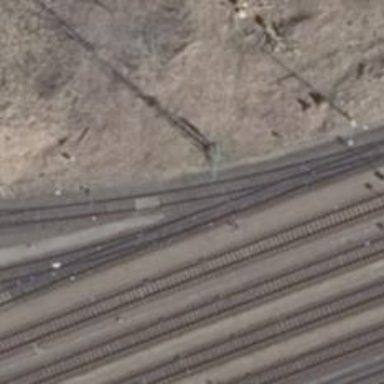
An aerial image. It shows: Railway yard used for servicing trains.